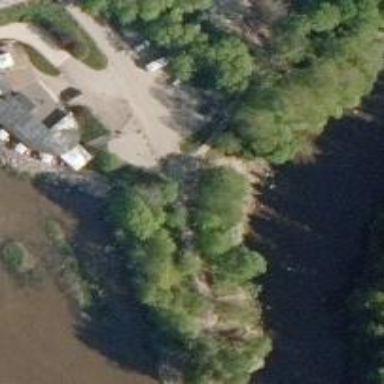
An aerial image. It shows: Footway designated as portage way for whitewater activities.